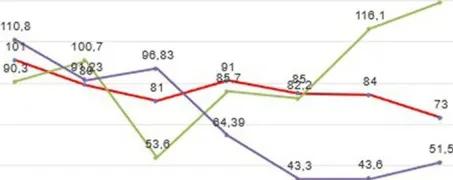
The dynamics of tests from the moment of the patient's admission to the discharge.
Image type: pathology (h&e)